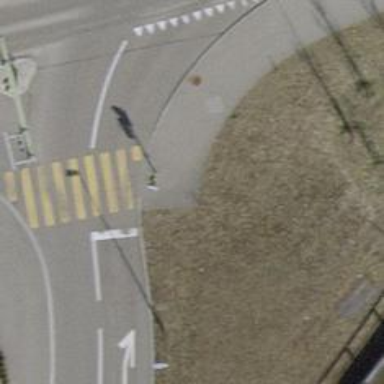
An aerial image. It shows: Kerb barrier.